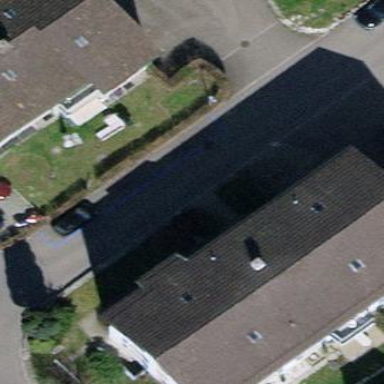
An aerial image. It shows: Apartment building with tile roof.